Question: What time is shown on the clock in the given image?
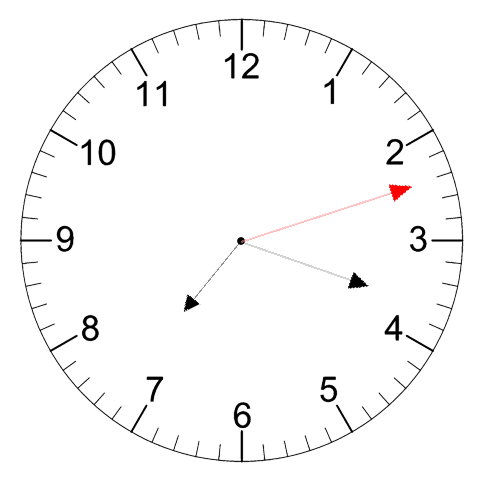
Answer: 07:18:12